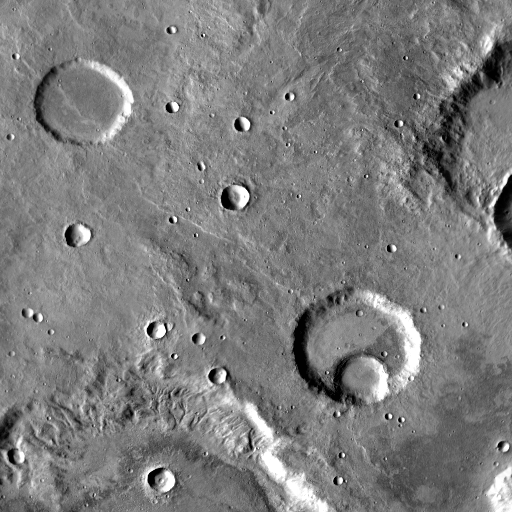
Crater classes present: Background, Other, Buried